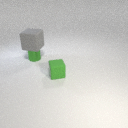
small green rubber cube in front of small green metal cylinder